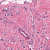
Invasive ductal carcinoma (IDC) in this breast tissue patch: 0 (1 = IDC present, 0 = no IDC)